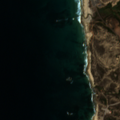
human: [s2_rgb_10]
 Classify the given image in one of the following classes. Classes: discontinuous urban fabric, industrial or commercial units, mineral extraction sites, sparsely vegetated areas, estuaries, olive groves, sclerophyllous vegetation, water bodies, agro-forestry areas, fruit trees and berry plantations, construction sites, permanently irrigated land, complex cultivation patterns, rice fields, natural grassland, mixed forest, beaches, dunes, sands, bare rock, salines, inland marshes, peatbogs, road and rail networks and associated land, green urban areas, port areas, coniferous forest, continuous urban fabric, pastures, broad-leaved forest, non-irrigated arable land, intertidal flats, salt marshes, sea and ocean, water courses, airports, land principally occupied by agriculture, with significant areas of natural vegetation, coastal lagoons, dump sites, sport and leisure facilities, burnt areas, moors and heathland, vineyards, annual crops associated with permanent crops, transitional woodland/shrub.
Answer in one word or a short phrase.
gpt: non-irrigated arable land, sclerophyllous vegetation, sea and ocean